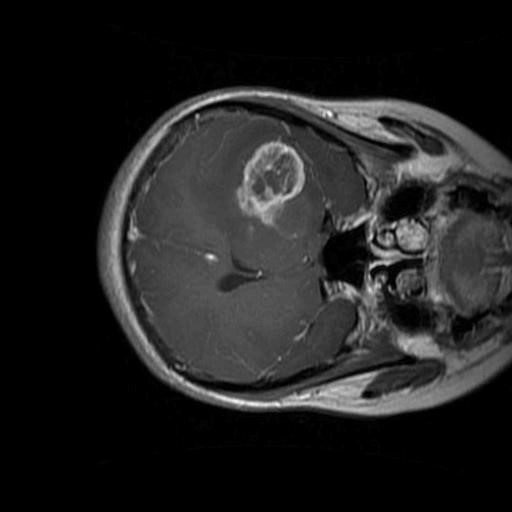
Label: brain_glioma